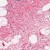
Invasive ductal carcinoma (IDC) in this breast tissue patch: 0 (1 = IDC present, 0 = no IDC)